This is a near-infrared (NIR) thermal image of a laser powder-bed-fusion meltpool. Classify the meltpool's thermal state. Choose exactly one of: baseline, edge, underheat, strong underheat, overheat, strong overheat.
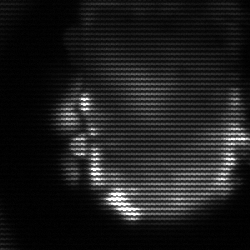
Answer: baseline